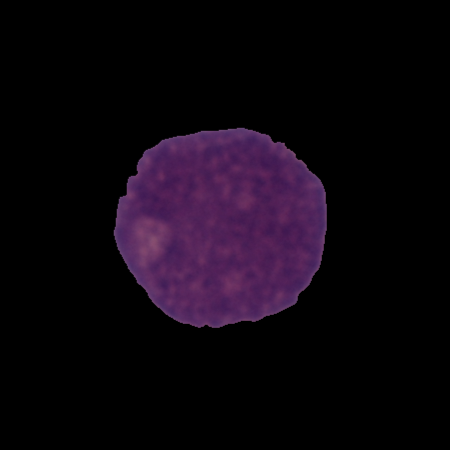
Label: cancer